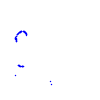
Particle: pion